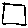
Label: square